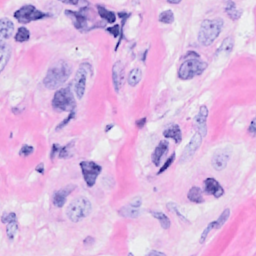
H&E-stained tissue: Breast